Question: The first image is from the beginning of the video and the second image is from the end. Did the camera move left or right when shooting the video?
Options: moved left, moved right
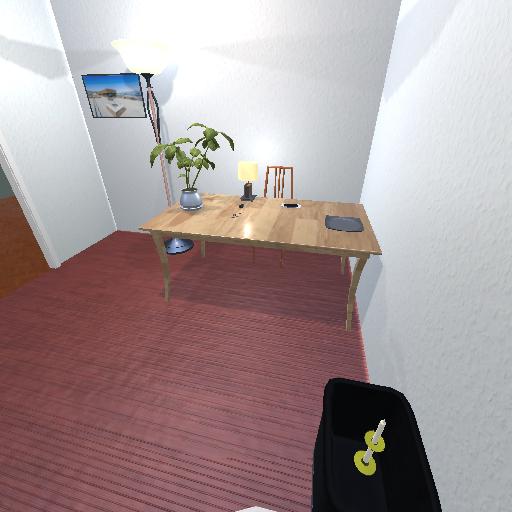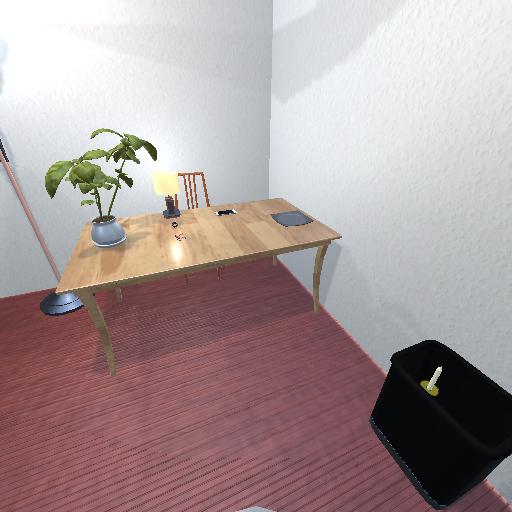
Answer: moved left